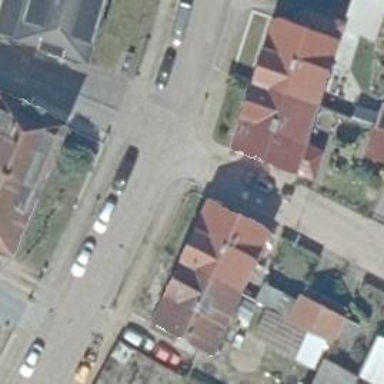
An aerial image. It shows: Residential road with compacted surface.